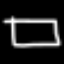
Label: square